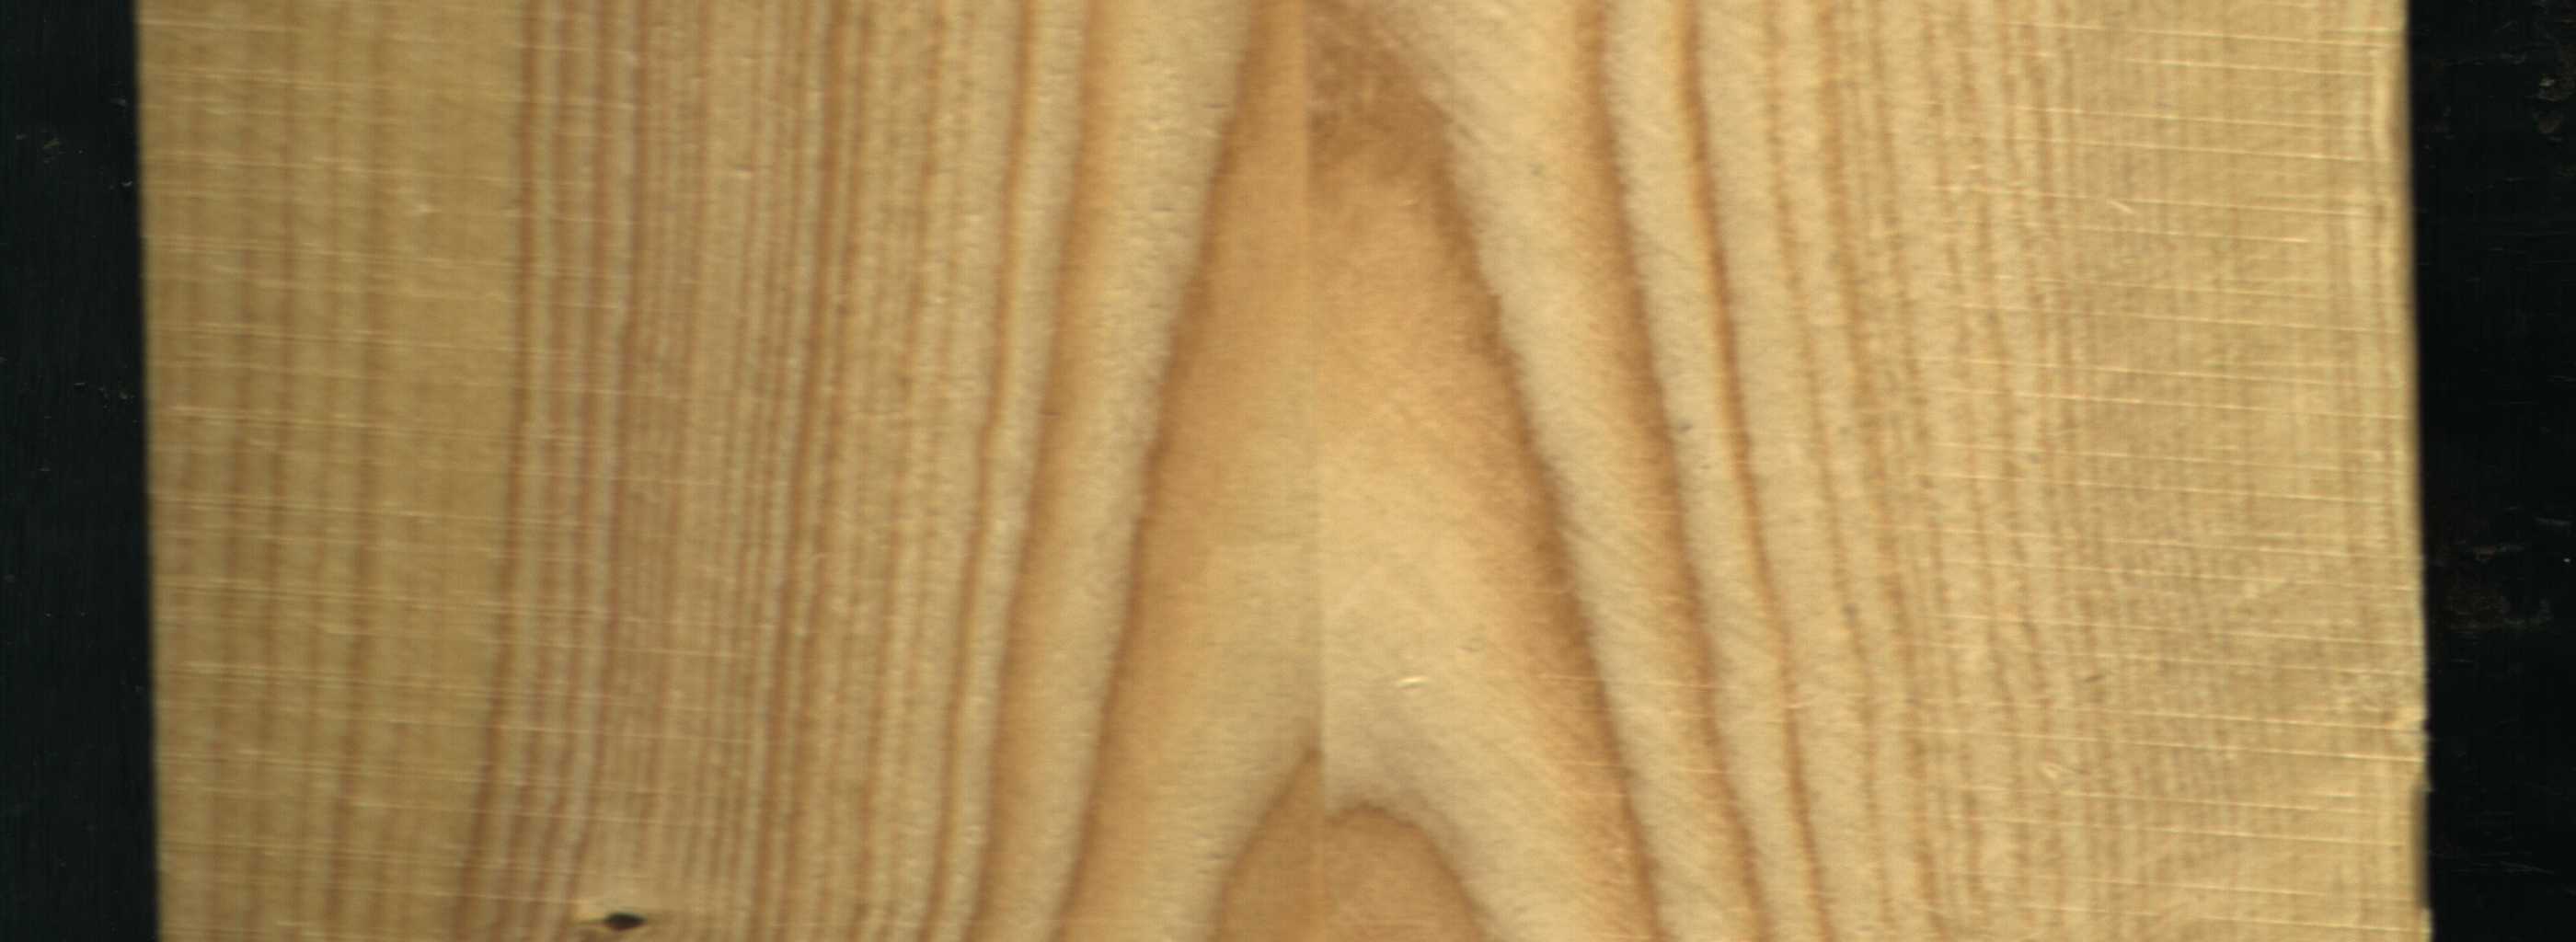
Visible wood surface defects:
Dead_Knot